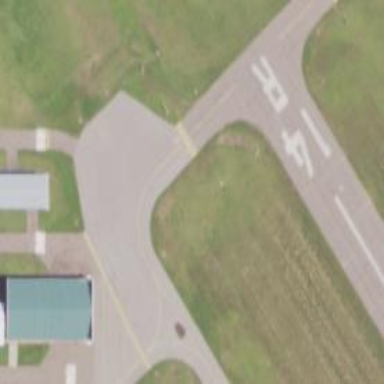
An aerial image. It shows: Image of taxiway at airport.